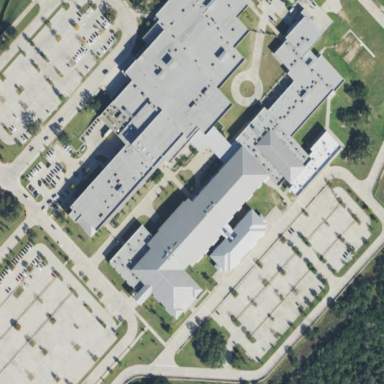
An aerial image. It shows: High school building.